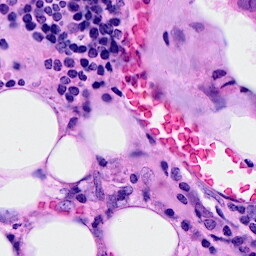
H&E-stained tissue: Breast